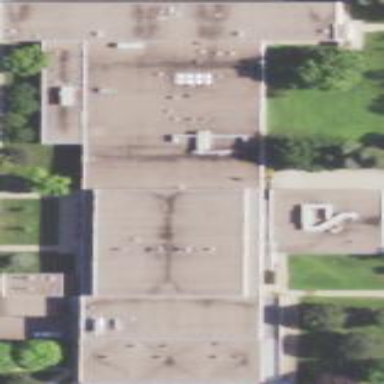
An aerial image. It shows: School building.